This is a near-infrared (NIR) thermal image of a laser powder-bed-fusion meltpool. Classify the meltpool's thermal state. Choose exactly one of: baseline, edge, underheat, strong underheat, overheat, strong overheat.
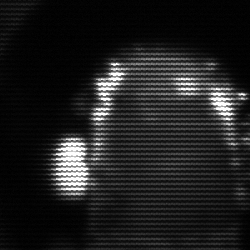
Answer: baseline